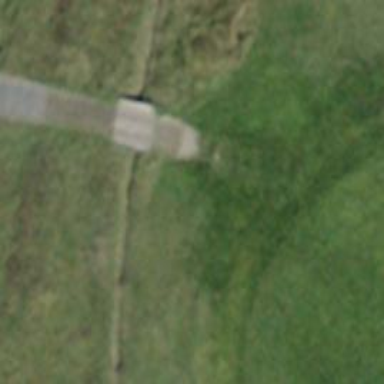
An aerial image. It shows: Designated golf cartpath for service vehicles.